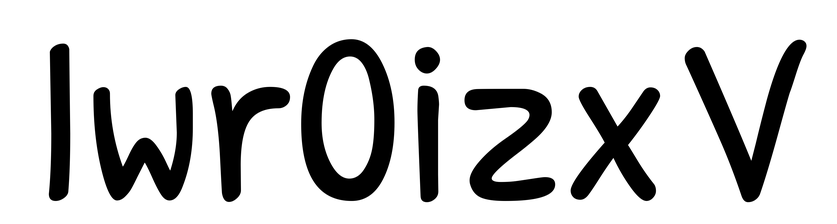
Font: PatrickHand-Regular